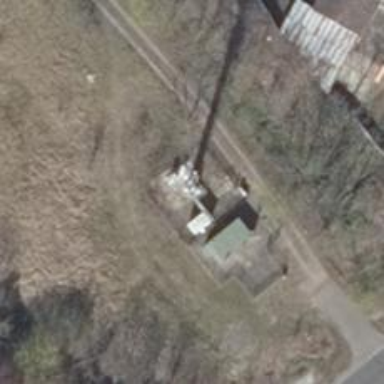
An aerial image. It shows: Communication mast tower.